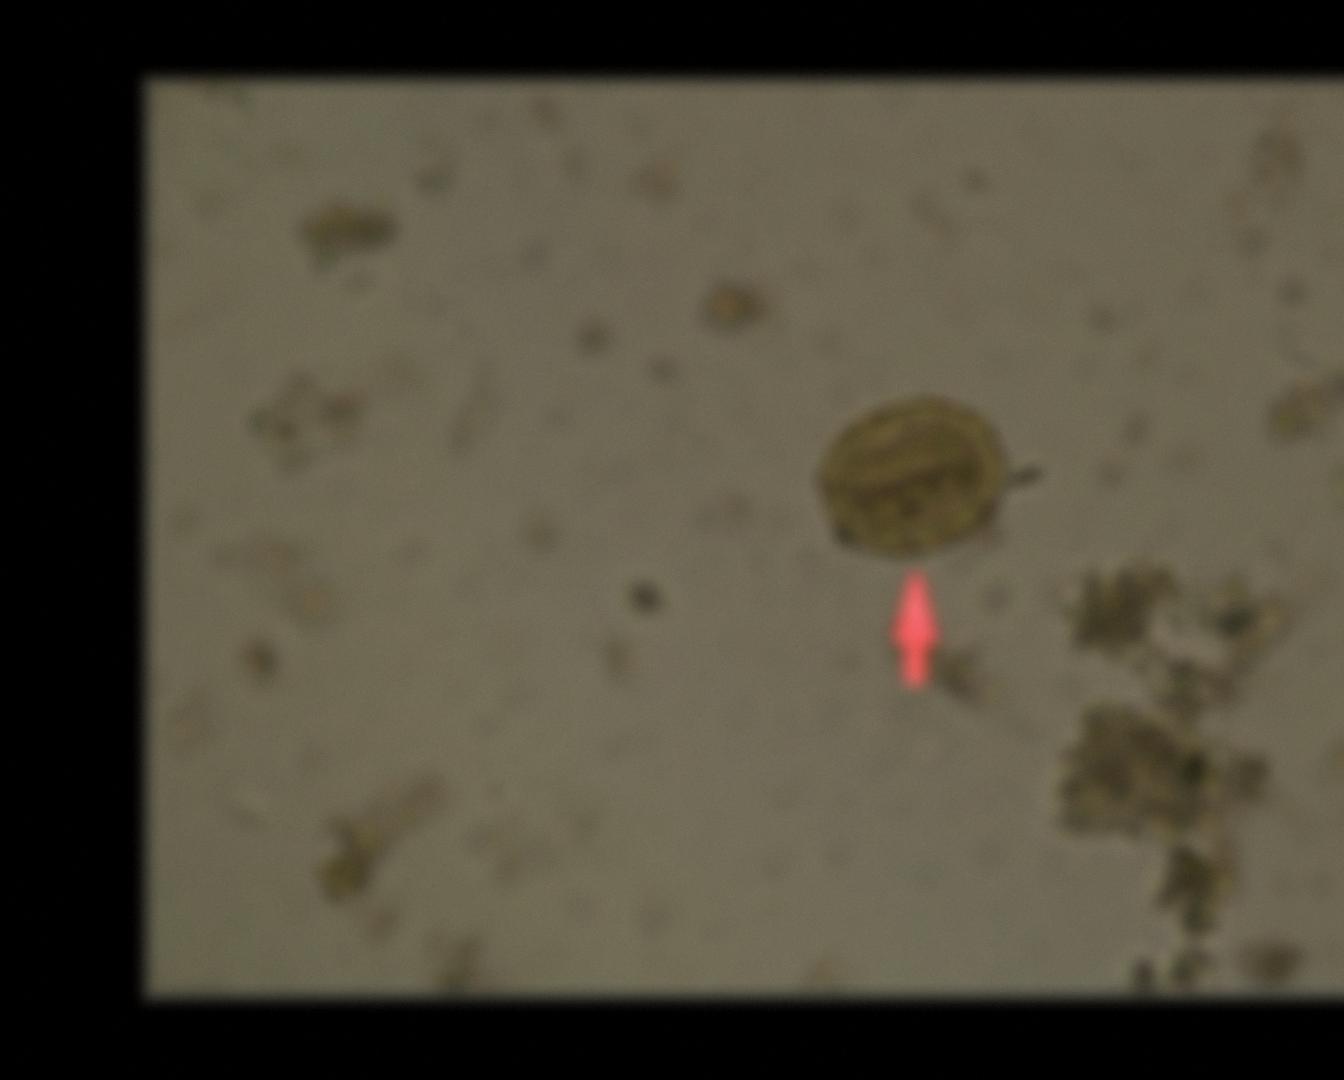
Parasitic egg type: Ascaris lumbricoides